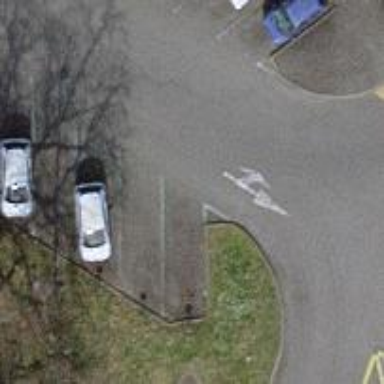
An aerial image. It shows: Street-side parking area with asphalt surface.